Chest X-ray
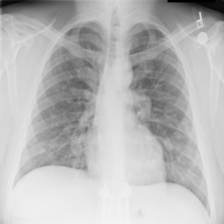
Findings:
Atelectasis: negative
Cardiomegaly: negative
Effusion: negative
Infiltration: negative
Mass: negative
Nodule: positive
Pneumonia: negative
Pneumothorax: negative
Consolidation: negative
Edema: negative
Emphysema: negative
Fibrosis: negative
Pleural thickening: negative
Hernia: negative